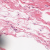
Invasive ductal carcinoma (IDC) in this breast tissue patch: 0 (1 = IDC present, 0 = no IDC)